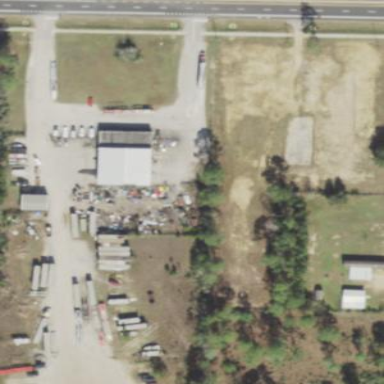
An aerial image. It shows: Scrap yard situated in industrial area.